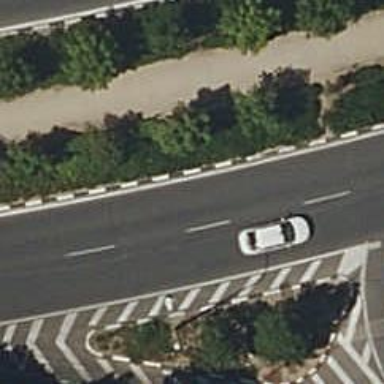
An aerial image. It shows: Kerb barrier.